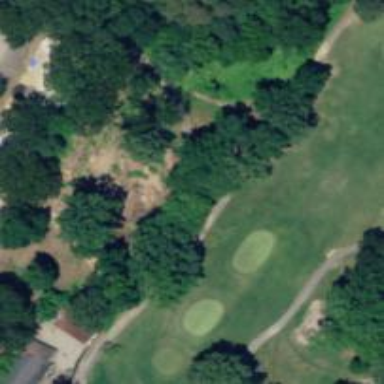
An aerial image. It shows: Path for both roads and golfers.